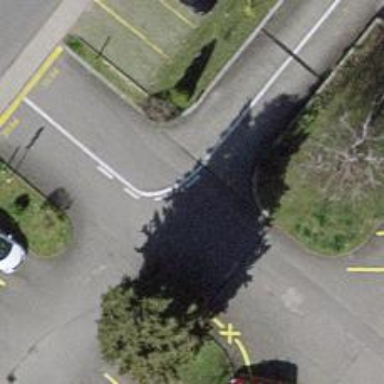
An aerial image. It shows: Road serving as parking aisle.